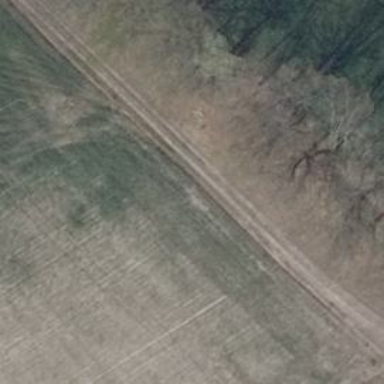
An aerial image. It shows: Sandy track with grade3 tracktype.